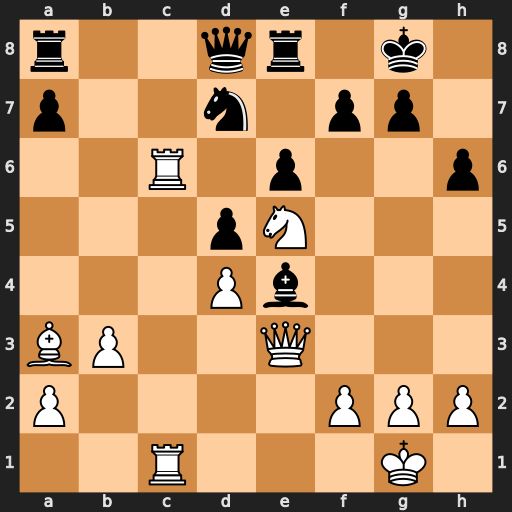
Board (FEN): r2qr1k1/p2n1pp1/2R1p2p/3pN3/3Pb3/BP2Q3/P4PPP/2R3K1
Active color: w
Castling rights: -
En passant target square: -
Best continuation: Rd6